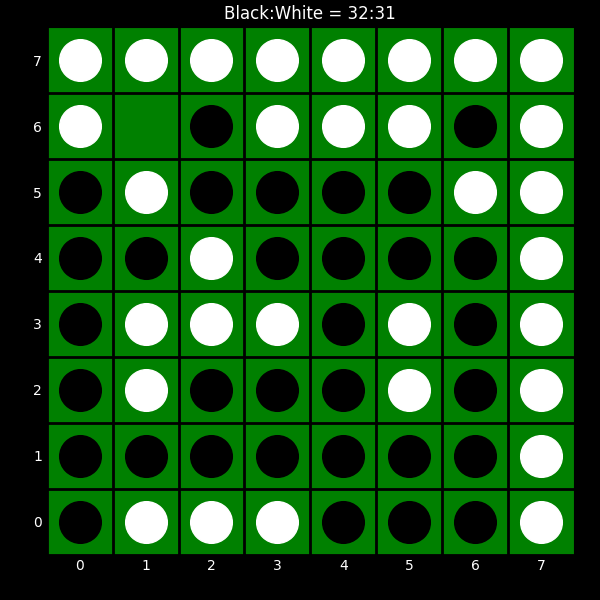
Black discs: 32
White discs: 31